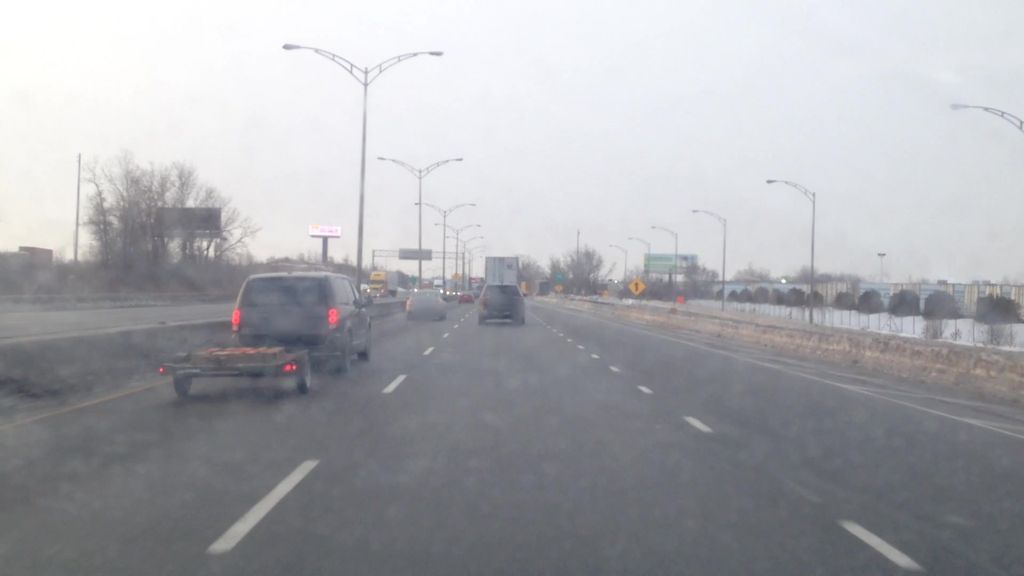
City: montreal